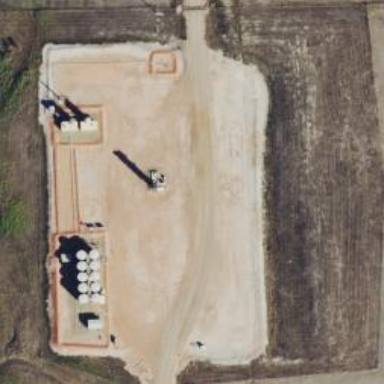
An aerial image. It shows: Storage tank that is man-made.